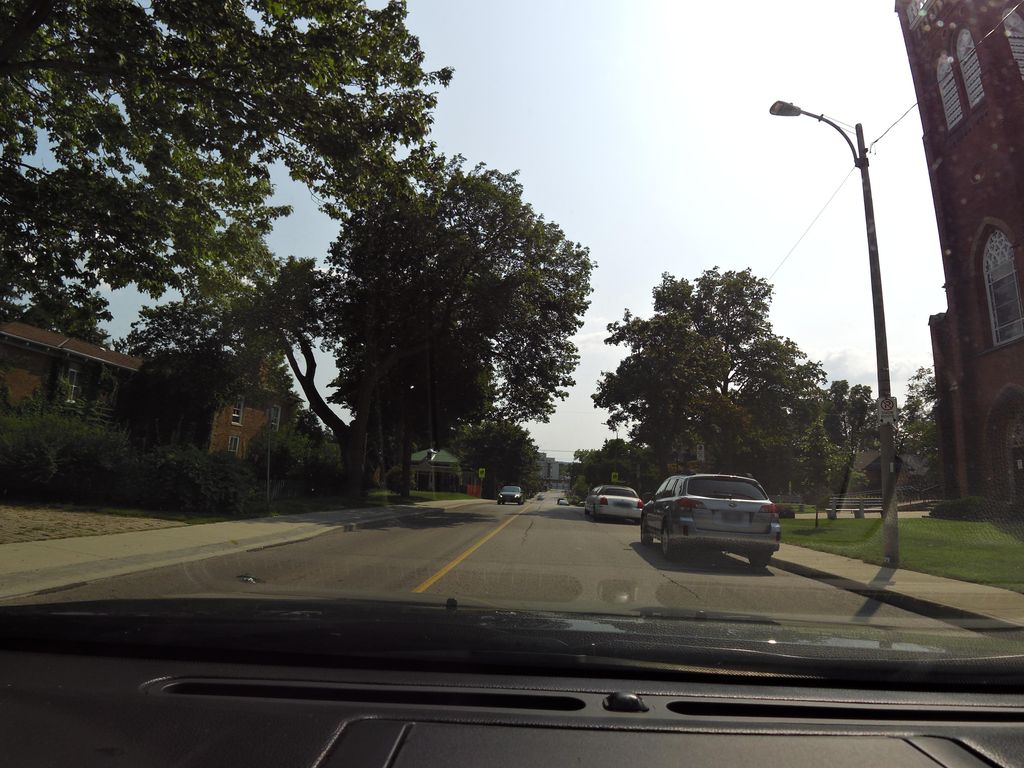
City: hamilton